Interaction volume radius: 10 \u00c5
Interaction volume height: 10 \u00c5
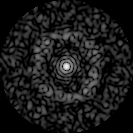
Disorder parameter: 0.8579